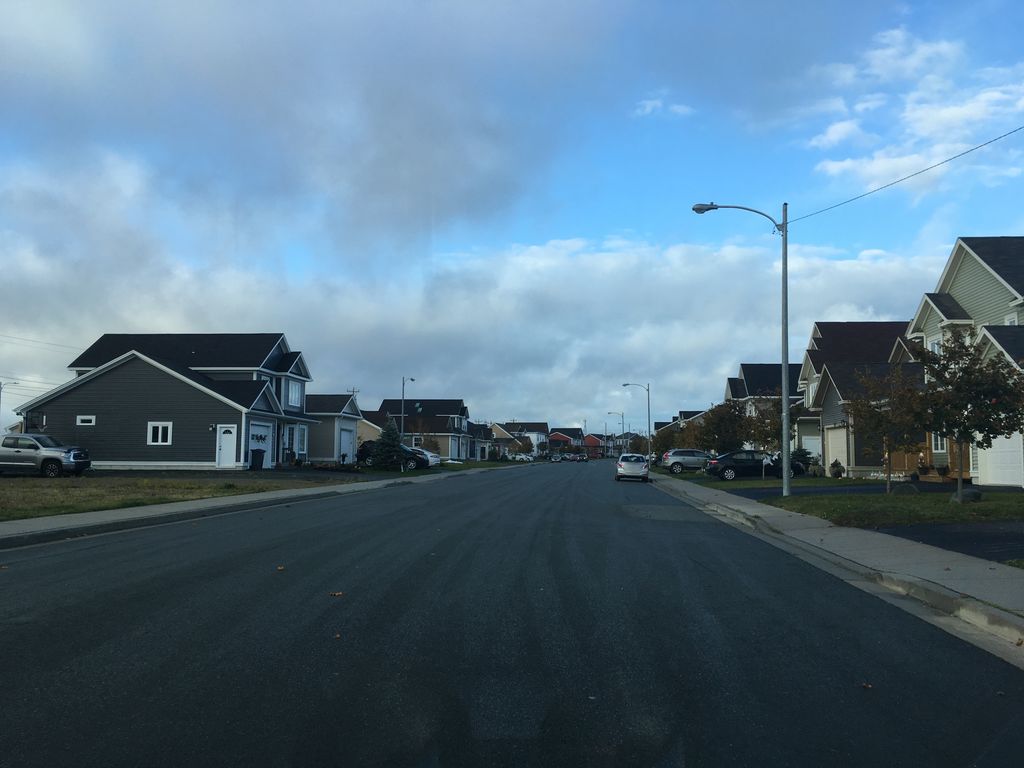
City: st_johns